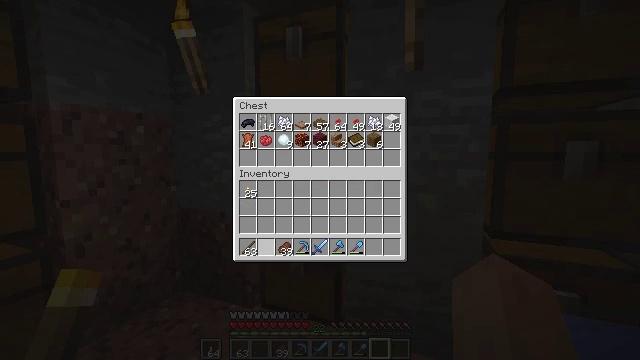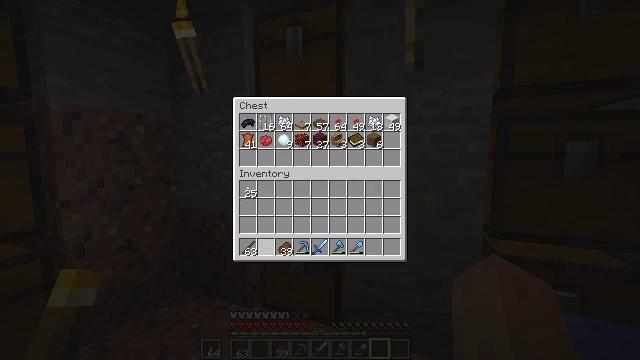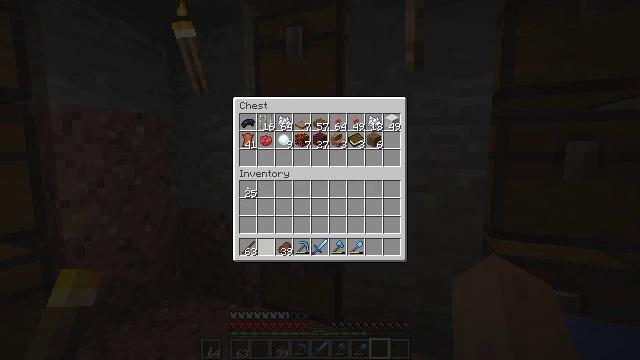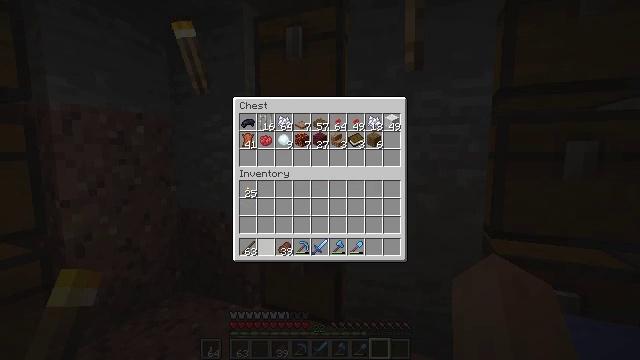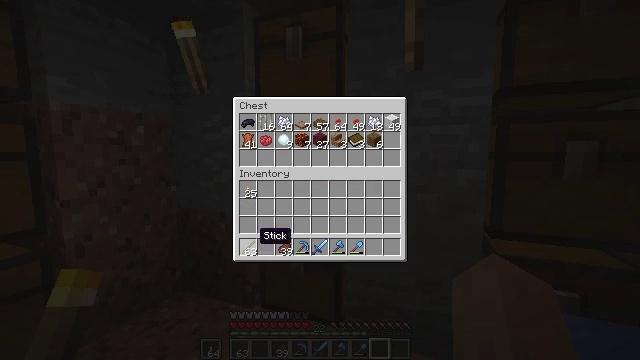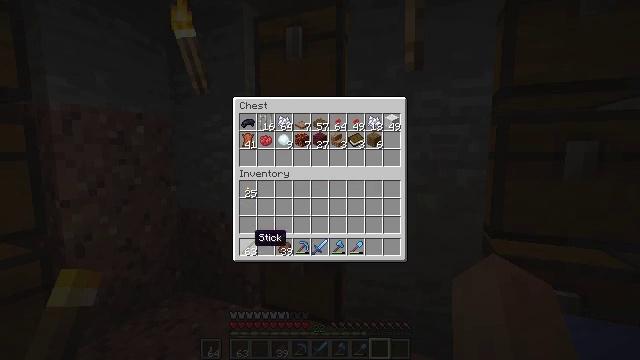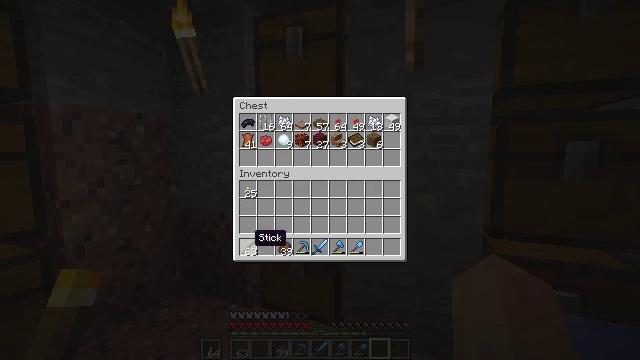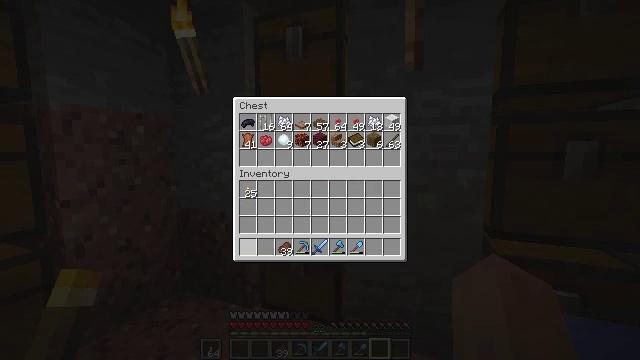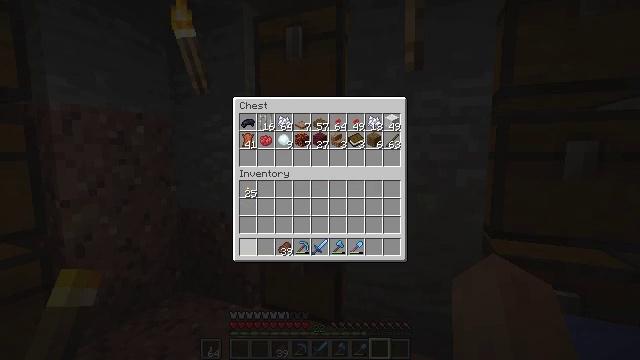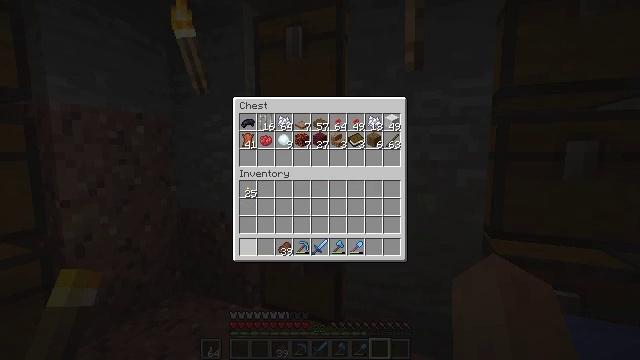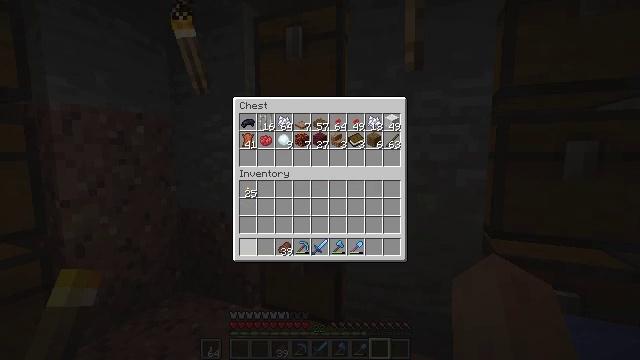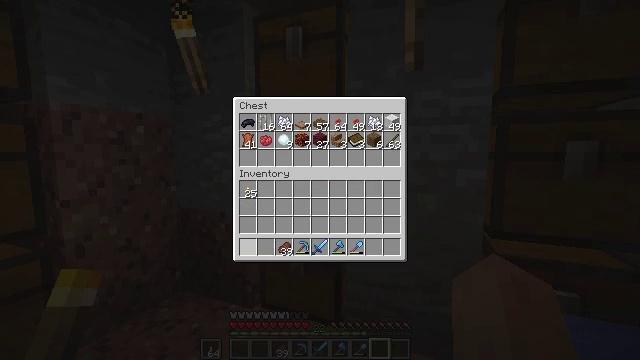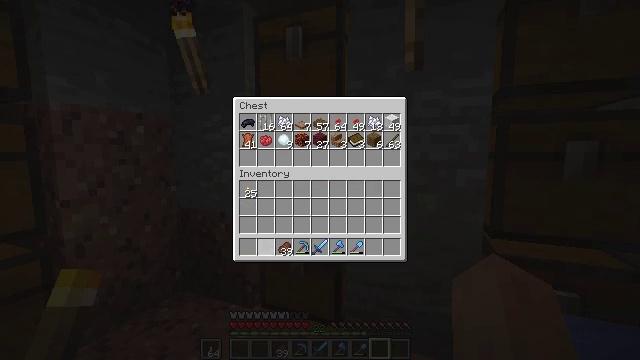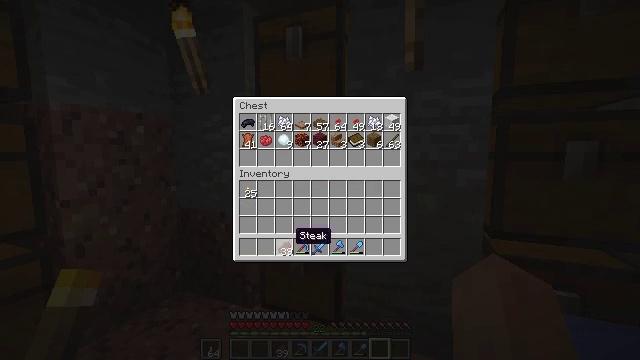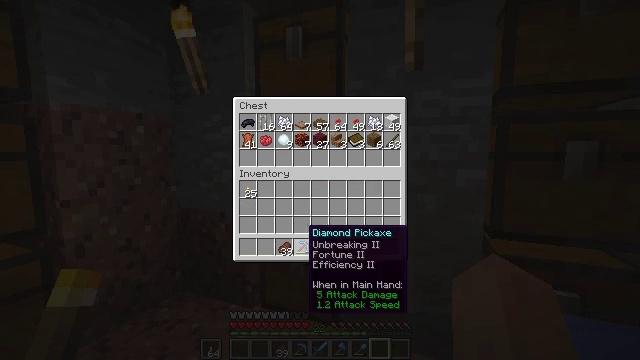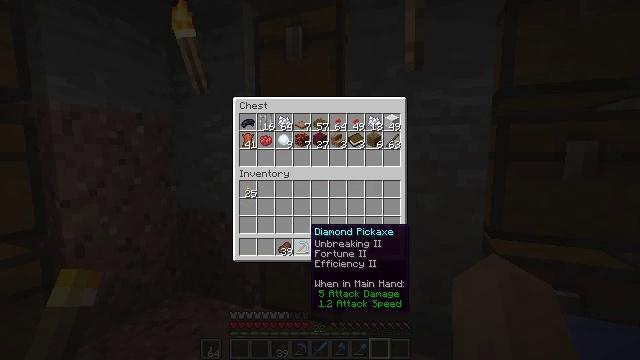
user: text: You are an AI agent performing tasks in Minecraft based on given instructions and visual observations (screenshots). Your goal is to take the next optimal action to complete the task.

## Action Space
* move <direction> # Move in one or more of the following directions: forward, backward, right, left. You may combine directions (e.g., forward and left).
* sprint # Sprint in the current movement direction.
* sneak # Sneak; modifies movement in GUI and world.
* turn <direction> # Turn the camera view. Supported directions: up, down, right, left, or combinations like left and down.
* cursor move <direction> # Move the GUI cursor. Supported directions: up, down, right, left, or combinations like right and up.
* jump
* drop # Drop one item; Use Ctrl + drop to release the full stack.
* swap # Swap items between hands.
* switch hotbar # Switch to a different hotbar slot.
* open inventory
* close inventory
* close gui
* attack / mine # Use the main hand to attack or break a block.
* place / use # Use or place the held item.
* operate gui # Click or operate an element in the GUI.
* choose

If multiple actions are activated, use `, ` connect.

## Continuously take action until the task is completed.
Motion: motion action
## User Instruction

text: Gather the chest from its place.
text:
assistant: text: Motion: sneak
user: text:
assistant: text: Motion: sneak
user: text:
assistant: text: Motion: sneak
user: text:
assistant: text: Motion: sneak, cursor move left
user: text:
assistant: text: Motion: sneak
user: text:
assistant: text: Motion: sneak
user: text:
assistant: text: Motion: sneak, operate gui
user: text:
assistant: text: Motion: sneak, operate gui
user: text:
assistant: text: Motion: sneak
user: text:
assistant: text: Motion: sneak
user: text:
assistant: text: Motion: sneak
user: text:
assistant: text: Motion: sneak, cursor move right
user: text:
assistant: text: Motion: sneak, cursor move right
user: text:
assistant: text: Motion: sneak, cursor move right
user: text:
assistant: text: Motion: sneak
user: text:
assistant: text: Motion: sneak
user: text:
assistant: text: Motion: sneak
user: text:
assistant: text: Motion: sneak
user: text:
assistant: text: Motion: no_op
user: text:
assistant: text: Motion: no_op
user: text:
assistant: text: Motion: no_op
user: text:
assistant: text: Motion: no_op
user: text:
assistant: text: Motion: no_op
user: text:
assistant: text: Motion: no_op
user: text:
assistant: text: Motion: no_op
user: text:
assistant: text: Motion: no_op
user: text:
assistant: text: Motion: no_op
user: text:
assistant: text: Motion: close gui
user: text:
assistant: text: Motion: no_op
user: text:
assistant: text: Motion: no_op